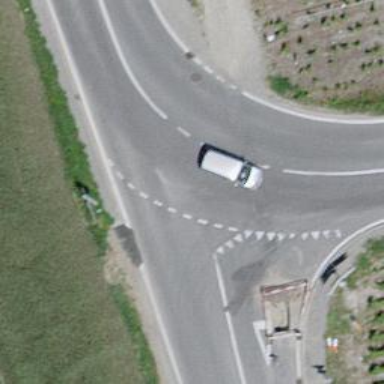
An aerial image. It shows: Road with "give way" sign.